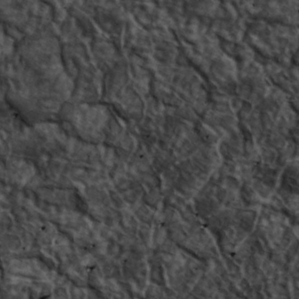
Label: non_frost